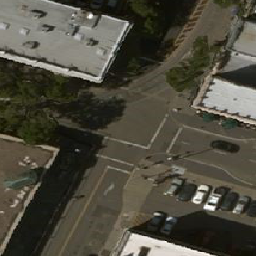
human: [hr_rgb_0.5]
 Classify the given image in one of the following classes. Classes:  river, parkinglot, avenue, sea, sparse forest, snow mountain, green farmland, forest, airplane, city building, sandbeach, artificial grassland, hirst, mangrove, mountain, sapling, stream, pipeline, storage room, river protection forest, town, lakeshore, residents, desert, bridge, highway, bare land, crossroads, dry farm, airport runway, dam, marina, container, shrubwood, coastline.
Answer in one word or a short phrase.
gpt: crossroads